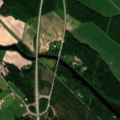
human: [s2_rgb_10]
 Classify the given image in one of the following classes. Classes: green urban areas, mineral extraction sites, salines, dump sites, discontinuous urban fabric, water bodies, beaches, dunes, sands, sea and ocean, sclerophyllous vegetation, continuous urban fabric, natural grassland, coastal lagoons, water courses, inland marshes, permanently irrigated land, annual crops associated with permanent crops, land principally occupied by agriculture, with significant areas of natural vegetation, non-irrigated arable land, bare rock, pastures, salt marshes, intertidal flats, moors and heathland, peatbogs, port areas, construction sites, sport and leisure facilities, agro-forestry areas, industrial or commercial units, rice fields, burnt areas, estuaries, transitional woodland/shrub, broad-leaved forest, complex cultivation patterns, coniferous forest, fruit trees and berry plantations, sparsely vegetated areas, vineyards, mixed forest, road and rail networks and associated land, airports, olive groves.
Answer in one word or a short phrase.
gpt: non-irrigated arable land, land principally occupied by agriculture, with significant areas of natural vegetation, broad-leaved forest, coniferous forest, mixed forest, peatbogs